Question:
I have 4 text fields which I have already formatted to receive only integer values.
I now want the "Capital" field to receive in real time the sum of all the other fields each time they have their value updated;
I tried the binding but I do not know too much, I also tried to add listener on the bottom fields to update the value of the "capital" but it does not react as I wish
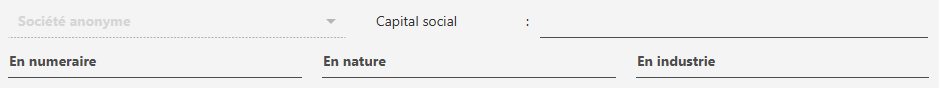
Answer: The next block of code shows how to bind three TextFields:
'''
import javafx.application.Application;
import javafx.beans.binding.Bindings;
import javafx.beans.binding.StringBinding;
import javafx.scene.Scene;
import javafx.scene.control.TextField;
import javafx.scene.layout.VBox;
import javafx.stage.Stage;
public class Test extends Application {
@Override
public void start(final Stage primaryStage) {
final VBox vBox = new VBox();
final TextField textField1 = new TextField();
final TextField textField2 = new TextField();
final TextField textField3 = new TextField();
final TextField textField4 = new TextField();
final StringBinding createStringBinding = Bindings.createStringBinding(()-> {
String valueTextField1 = (textField1.getText().isEmpty()) ? "0" : textField1.getText();
String valueTextField2 = (textField2.getText().isEmpty()) ? "0" : textField2.getText();
String valueTextField3 = (textField3.getText().isEmpty()) ? "0" : textField3.getText();
return String.valueOf(Integer.valueOf(valueTextField1) + Integer.valueOf(valueTextField2) + Integer.valueOf(valueTextField3));}, textField1.textProperty(), textField2.textProperty(), textField3.textProperty());
textField4.textProperty().bind(createStringBinding);
vBox.getChildren().add(textField1);
vBox.getChildren().add(textField2);
vBox.getChildren().add(textField3);
vBox.getChildren().add(textField4);
final Scene scene = new Scene(vBox, 400, 200);
primaryStage.setScene(scene);
primaryStage.show();
}
public static void main(final String[] args) {
launch(args);
}
}
'''